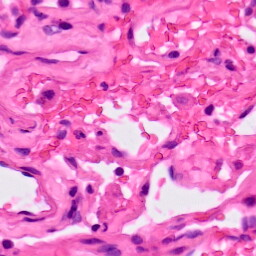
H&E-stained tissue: Lung